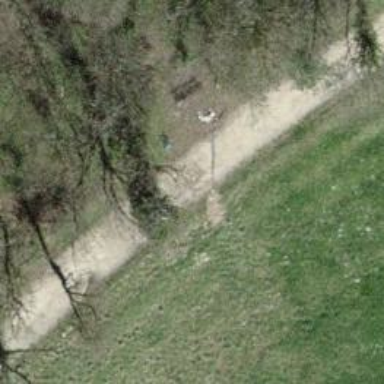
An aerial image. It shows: Brown bench in the vicinity.